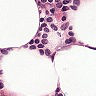
Metastatic tissue present: no